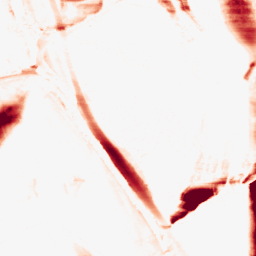
Category: morphological
Decomposition family: morphological_ellipse
Decomposition parameters: operation: opening
width: 5
height: 50
Upsampling method: linear_exact
Upsampling parameters: scale: 2
Upsampling scale: 2